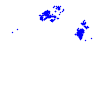
Particle: electron